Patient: sex M, age 64
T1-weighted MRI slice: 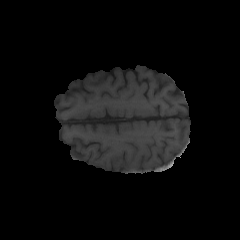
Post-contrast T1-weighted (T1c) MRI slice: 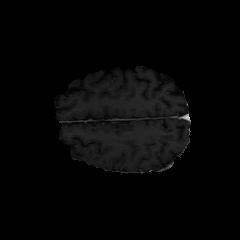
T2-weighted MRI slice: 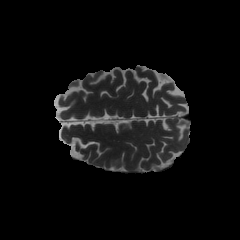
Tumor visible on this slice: no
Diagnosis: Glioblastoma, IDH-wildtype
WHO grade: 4